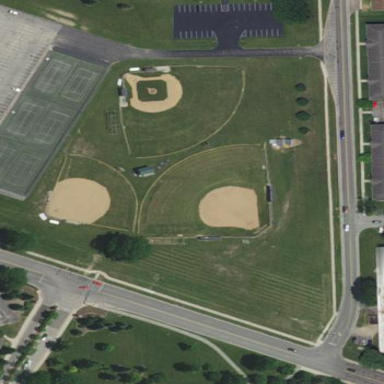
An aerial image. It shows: Baseball pitch for leisure land.